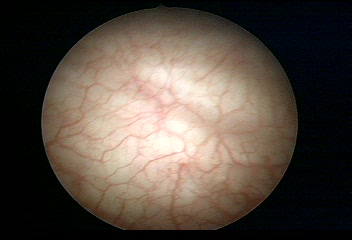
Modality: WLC
Class: Normal mucosa
Bladder cancer association: No